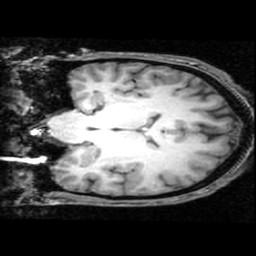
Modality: T1w
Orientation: coronal
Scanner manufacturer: ge
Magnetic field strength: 3 T
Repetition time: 0.01222 s
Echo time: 0.005176 s